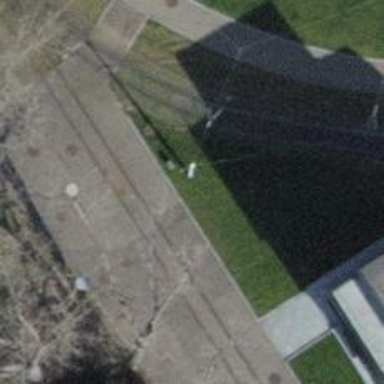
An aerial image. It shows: Support pole.